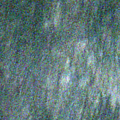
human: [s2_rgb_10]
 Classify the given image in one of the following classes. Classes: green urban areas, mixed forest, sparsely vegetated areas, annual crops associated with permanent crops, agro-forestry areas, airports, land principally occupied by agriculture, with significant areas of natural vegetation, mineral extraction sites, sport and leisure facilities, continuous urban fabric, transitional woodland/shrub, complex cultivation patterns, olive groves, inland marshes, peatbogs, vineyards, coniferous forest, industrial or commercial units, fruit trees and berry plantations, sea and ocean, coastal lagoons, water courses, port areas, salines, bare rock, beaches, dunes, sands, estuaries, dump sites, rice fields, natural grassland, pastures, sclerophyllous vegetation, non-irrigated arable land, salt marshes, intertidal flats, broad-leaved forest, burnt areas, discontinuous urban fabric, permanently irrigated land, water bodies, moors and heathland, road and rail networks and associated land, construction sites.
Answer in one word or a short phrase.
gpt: water bodies